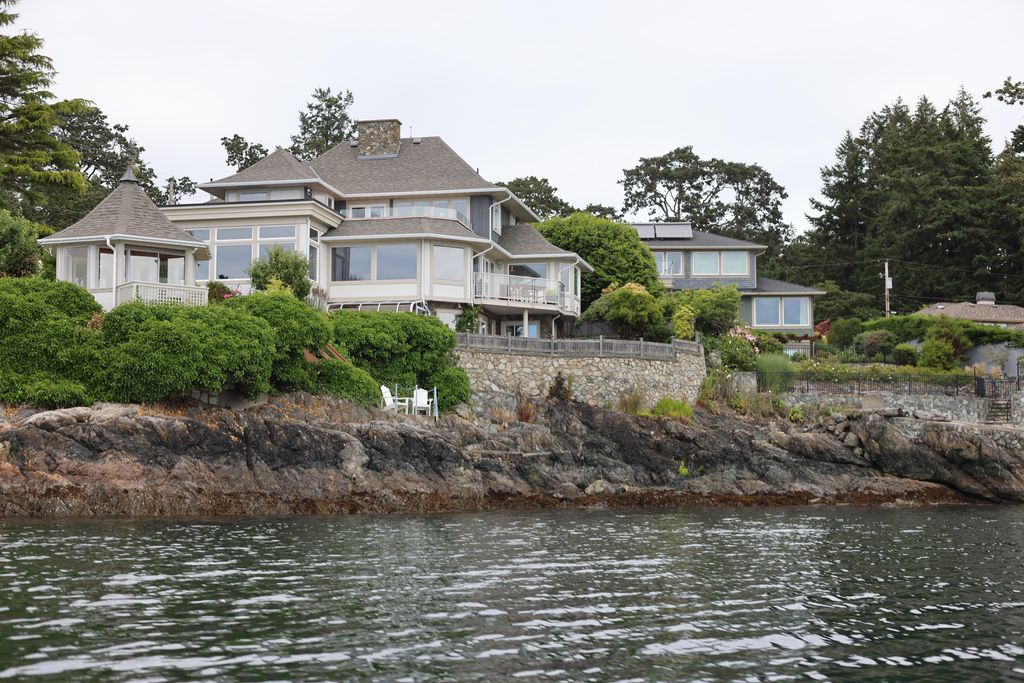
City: victoria